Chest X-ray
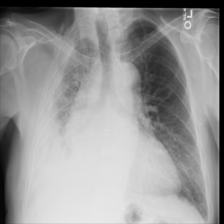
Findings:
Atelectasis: negative
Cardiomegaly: negative
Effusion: negative
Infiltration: negative
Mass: negative
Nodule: negative
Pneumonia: negative
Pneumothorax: negative
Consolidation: negative
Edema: negative
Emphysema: negative
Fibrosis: negative
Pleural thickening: positive
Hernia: negative